Field crop: maize
Growth stage: 1
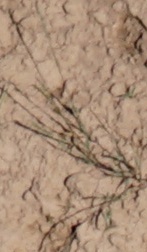
Species: lolium